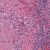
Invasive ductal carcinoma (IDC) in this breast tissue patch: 1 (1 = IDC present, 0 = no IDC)